Question: I am trying to build a data grid for an 'Aircraft' resource. The page has a header, a link for creating a new record, and the table. I have the following HTML:
'''
<div id=body>
<h2 class="left">Aircraft</h2>
<%= link_to 'New...', new_aircraft_path, :class => 'button right' %>
<div style="clear: both;"></div>
<table>
(omitted for brevity)
</table>
</div>
'''
and the following CSS:
'''
.left {
float: left;
}
.right {
float: right;
}
.button {
(omitted for brevity)
}
'''
The table approximately extends to use about 25% on my screen. The 'New...' button however, which is floating right, extends to far right side of the screen (100%). I need to extend only as far as the table, which is about 25%. How can I constraint the width of the div to only extend as far as the table?

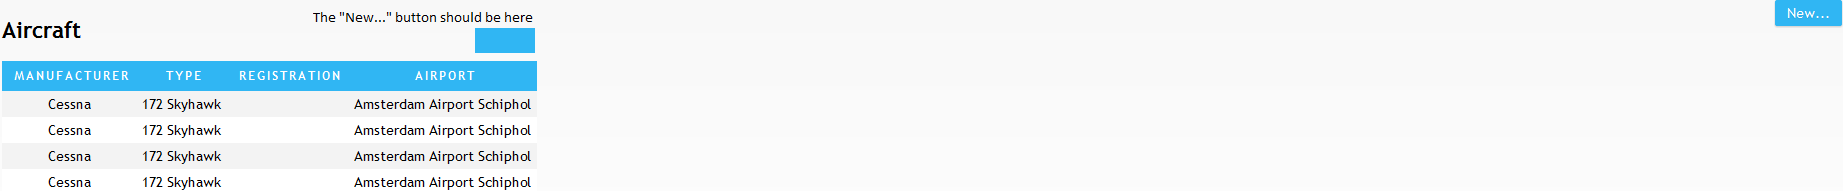
Answer: You can define the width of the table to a set number, and then wrap the button in a div with the same width. <URL>
If the width of the table is flexible, you can add the button inside the table: <URL>